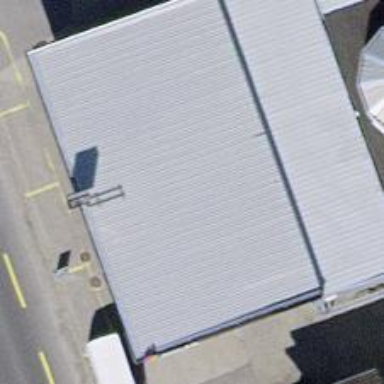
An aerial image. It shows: Fuel station.